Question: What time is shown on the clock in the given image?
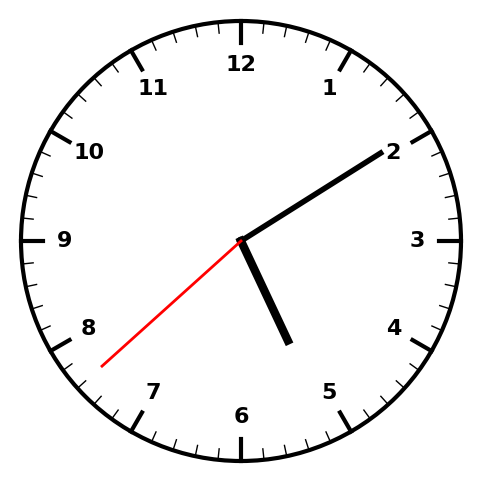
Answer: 05:09:38